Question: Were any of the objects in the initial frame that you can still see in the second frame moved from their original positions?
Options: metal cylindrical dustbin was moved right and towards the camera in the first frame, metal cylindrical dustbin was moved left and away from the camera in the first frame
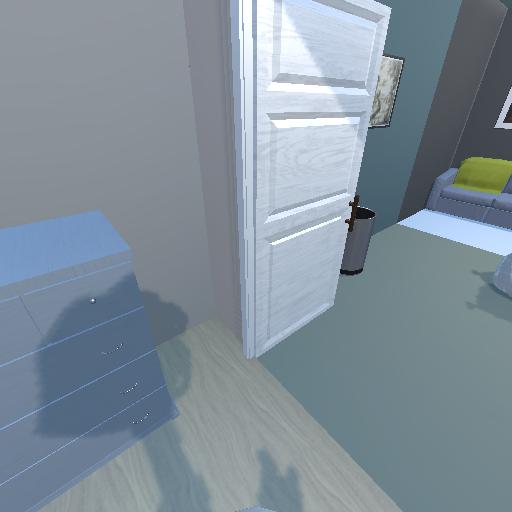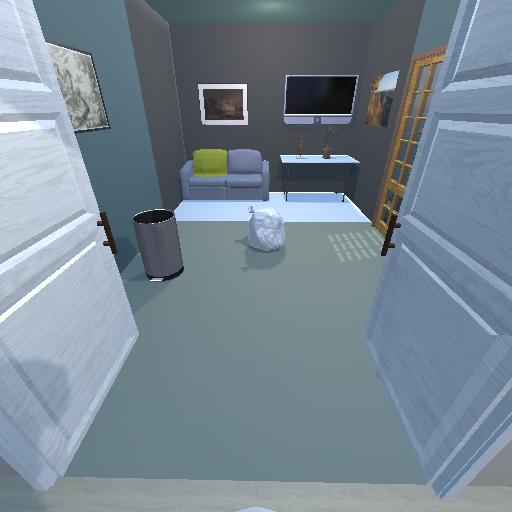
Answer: metal cylindrical dustbin was moved right and towards the camera in the first frame